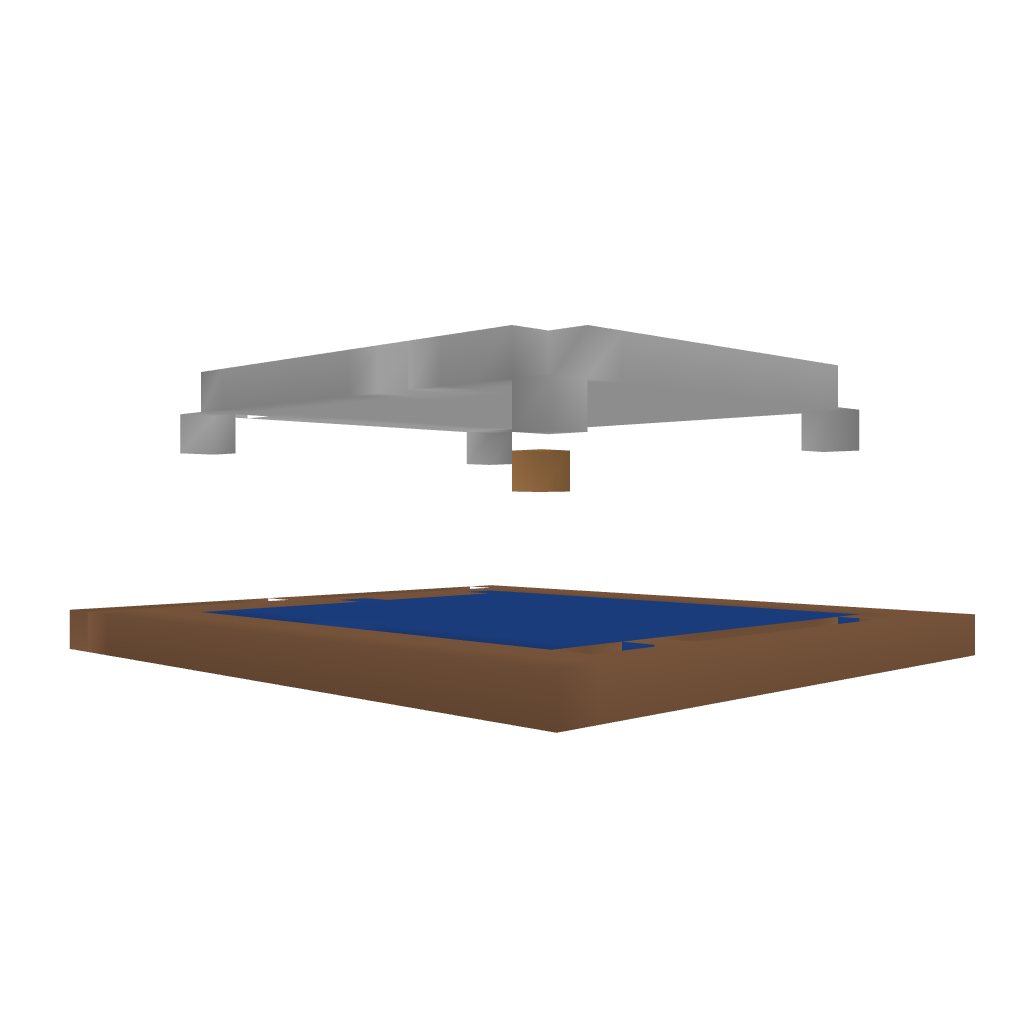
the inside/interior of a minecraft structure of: Little Water House